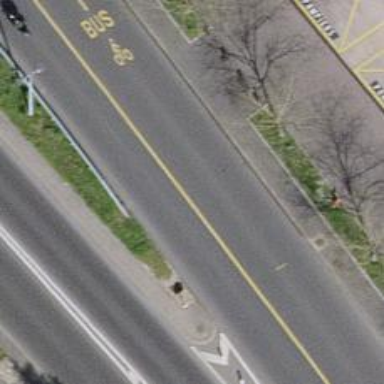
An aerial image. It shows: Asphalt road which is primary link. It has bus lane on the right and shared bus lane with cycle lane on the right.